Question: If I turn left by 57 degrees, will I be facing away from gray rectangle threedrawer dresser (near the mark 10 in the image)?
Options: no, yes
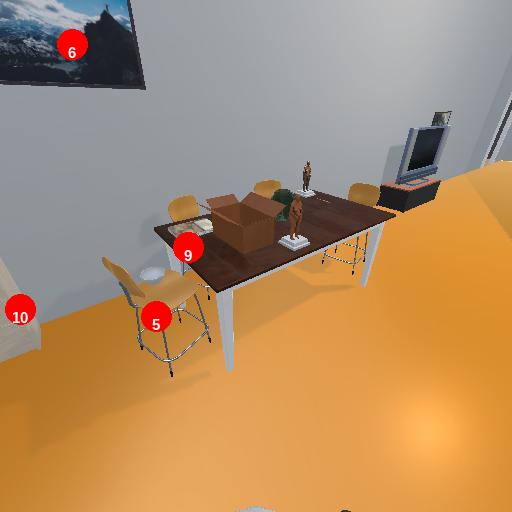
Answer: no